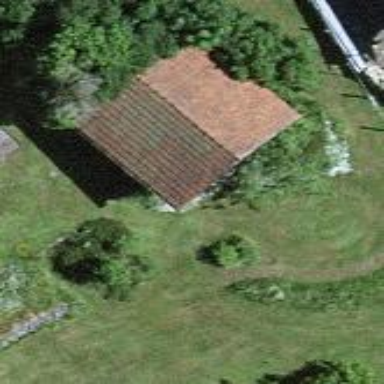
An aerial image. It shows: Garage building.